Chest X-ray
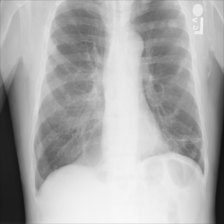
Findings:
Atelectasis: positive
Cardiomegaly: negative
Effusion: negative
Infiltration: negative
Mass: negative
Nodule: negative
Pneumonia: negative
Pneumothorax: negative
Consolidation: negative
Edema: negative
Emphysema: negative
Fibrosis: negative
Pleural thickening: negative
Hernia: negative